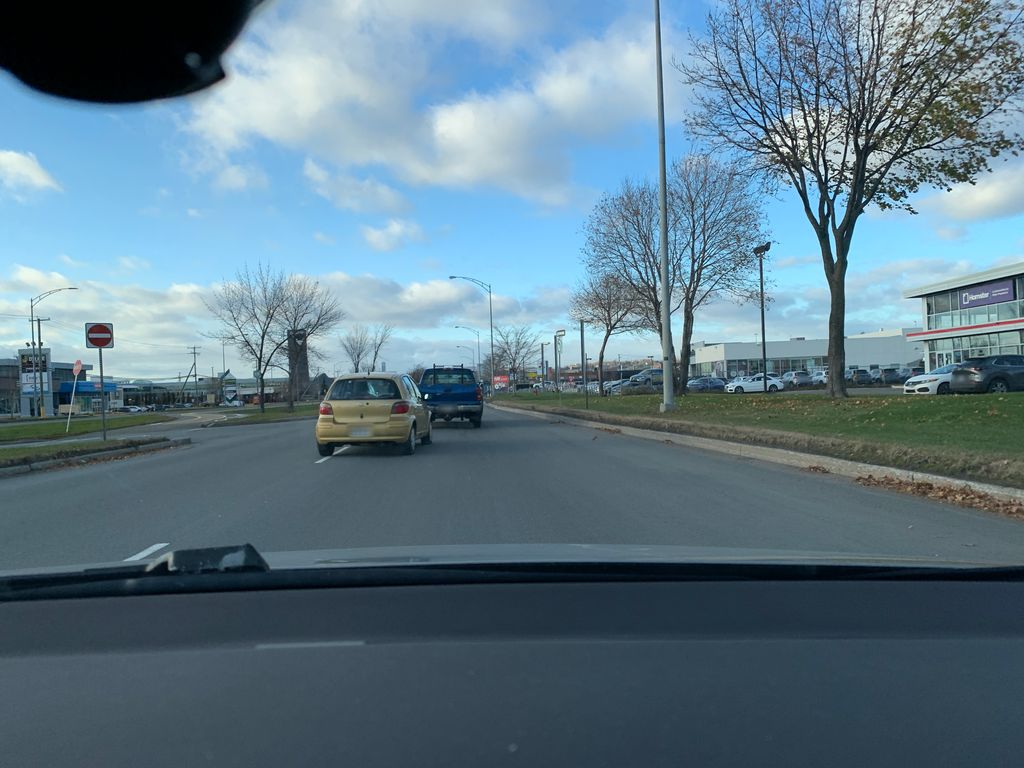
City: quebec_city